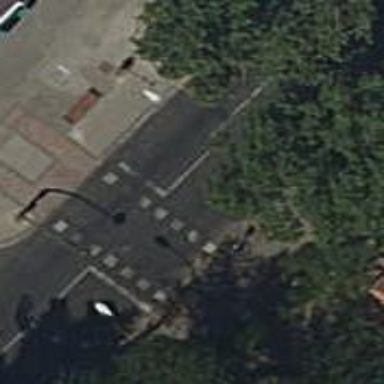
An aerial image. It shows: Road crossing with traffic signals.